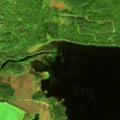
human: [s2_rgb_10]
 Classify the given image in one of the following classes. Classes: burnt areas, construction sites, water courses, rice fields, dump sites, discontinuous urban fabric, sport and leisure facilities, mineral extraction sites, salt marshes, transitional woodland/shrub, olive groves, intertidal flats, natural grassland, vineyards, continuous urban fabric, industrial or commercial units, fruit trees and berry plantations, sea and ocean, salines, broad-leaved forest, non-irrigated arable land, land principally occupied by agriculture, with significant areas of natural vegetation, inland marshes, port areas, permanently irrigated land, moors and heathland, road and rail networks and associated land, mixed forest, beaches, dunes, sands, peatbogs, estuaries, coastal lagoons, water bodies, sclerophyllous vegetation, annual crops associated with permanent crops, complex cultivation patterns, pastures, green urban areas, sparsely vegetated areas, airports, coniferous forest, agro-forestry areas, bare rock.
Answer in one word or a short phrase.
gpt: coniferous forest, mixed forest, water bodies